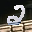
Label: 2